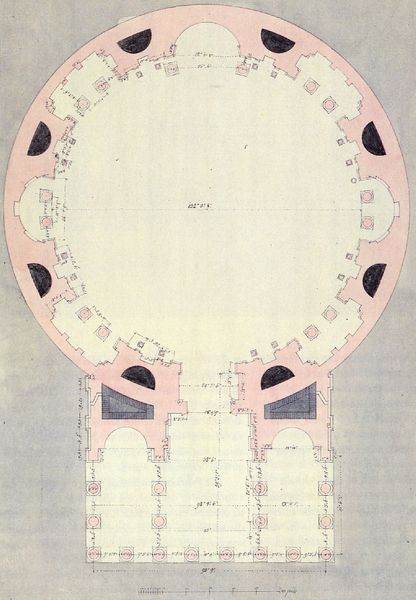
Titel: Zeichnung von dem Grundriss des Pantheon
Künstler: Christian Frederik Hansen
Schlagwörter: fenster, grau, schwarz, säulen, weiss, zeichen, zeichnung, architektur, rosa, kreis, rund, schrift, linien, saal, kuppel, nische, entwurf, plan, mausoleum, grundriss, massstab, zentralbau, distanz, mass